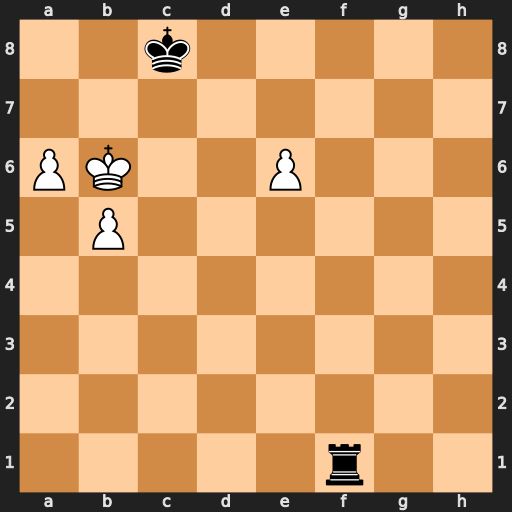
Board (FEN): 2k5/8/PK2P3/1P6/8/8/8/5r2
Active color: w
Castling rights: -
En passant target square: -
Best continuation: a7 Ra1 e7